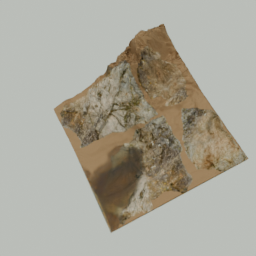
Label: nature